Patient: sex M, age 72
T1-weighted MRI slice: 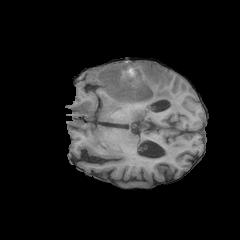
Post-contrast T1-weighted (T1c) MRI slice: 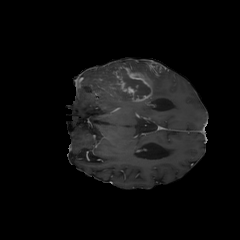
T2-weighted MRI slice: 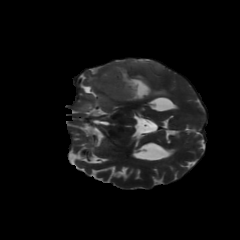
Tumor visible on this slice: yes
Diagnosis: Glioblastoma, IDH-wildtype
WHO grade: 4